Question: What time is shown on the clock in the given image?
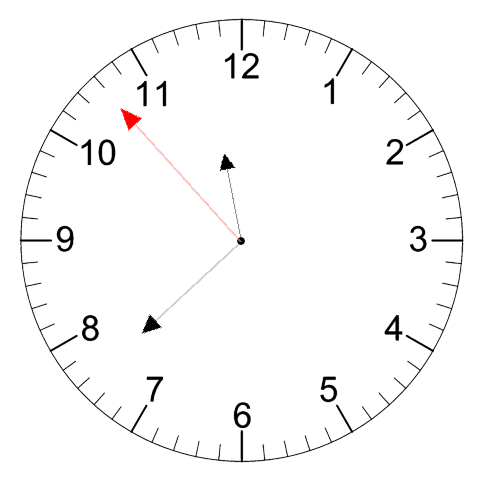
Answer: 11:37:53